Aerial crown-view tile of a tropical tree (Barro Colorado Island, Panama), acquired 20240918:
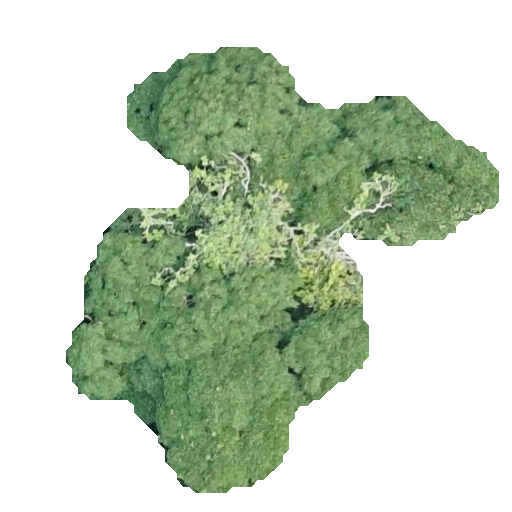
Species: Handroanthus guayacan
GBIF accepted scientific name: Handroanthus guayacan
Crown area: 164.088 m²